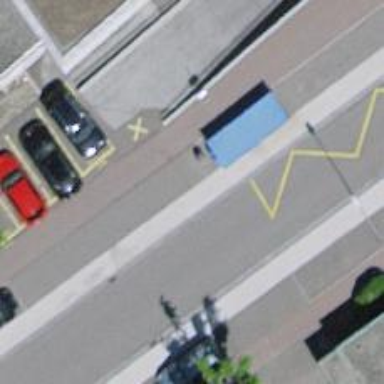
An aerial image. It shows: Recycling container at amenity designated for recycling.